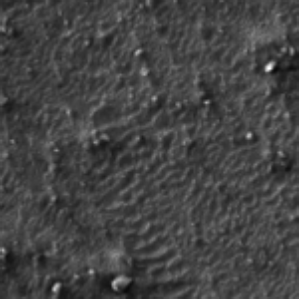
Label: frost